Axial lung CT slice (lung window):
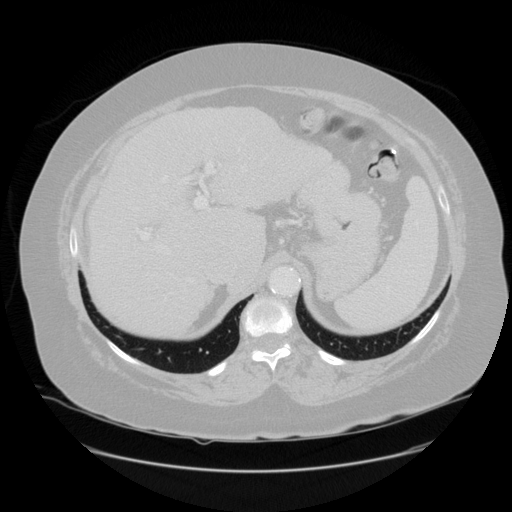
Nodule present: no